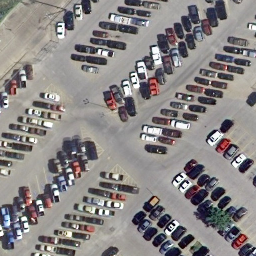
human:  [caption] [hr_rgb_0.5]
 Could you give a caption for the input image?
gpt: Lots of cars parked neatly in the parking lot .

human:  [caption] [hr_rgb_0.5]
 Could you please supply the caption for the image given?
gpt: Many cars parked neatly with many empty parking spaces in the parking lot .

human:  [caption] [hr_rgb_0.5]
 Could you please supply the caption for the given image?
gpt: Lots of cars parked in lines in the parking lot .

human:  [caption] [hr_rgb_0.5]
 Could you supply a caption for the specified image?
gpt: It is a parking lot with many cars parked neatly and many parking spots are free .

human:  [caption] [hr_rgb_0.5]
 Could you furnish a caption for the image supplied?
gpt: Many cars parked in lines with many free parking spots in the parking lot .